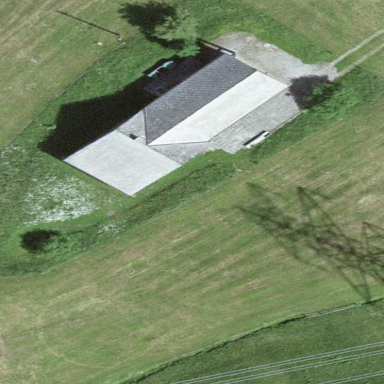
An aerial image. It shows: Detached building with gabled roof.